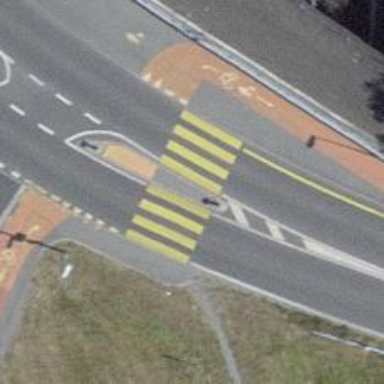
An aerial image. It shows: Uncontrolled zebra crossing with marked island on the road.